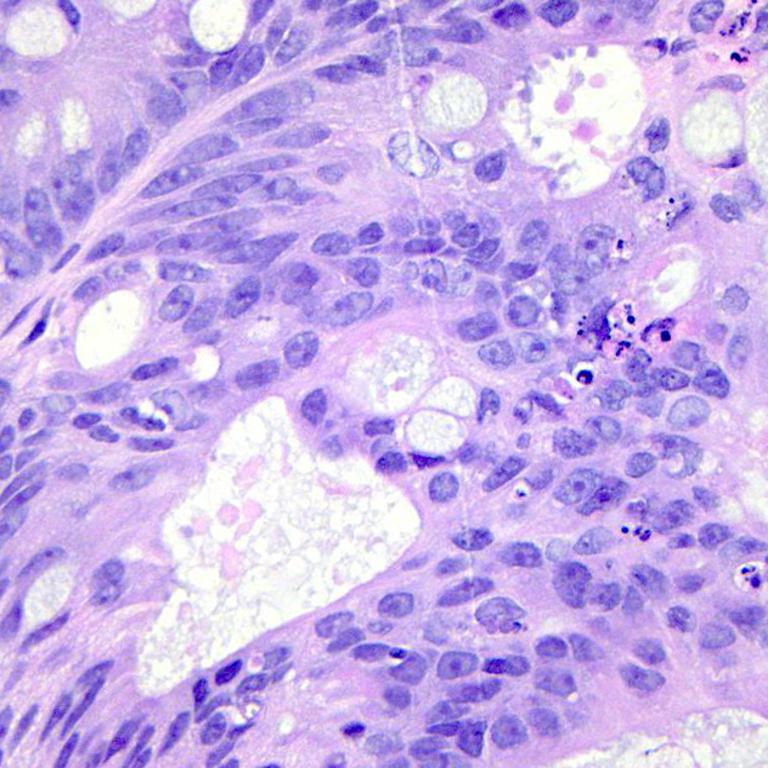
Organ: colon
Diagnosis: adenocarcinomas